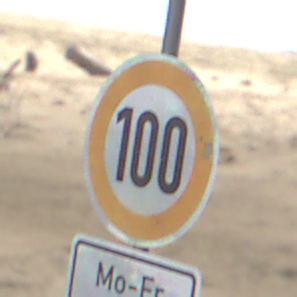
Verkehrszeichen: Geschwindigkeit100
Zusatzzeichen unten: ZeitangabenMitBeschraenkungAufWochentage2
Umgebung: Roofed, Beach
Tageszeit: Midday
Wetter: Overcast
Licht: Natural
Jahreszeit: NotSpecified
Kontrast: LowContrast